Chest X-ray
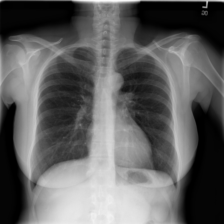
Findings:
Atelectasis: negative
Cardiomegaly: negative
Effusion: negative
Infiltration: negative
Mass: negative
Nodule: negative
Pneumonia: negative
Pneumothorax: negative
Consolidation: negative
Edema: negative
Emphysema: negative
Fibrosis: negative
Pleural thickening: negative
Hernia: negative